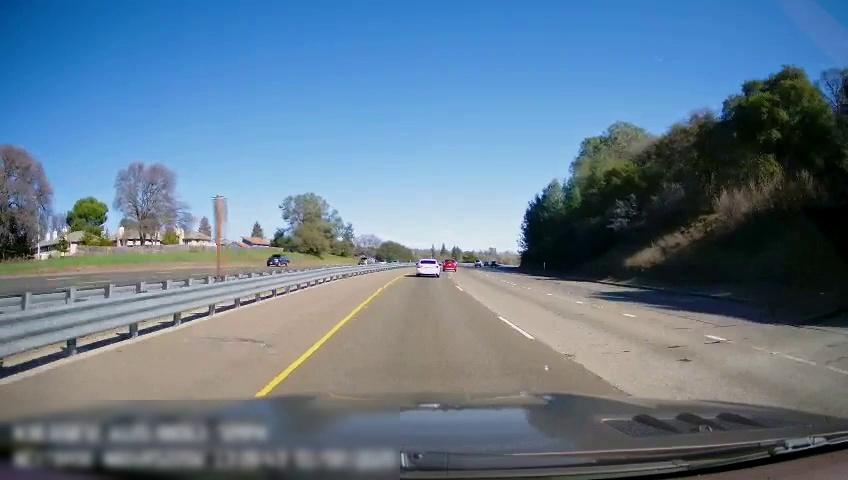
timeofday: Day
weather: Sunny
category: Drivable Space
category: Drivable Space
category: Vehicles | Car
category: Vehicles | Car
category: Vehicles | SUV
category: Lanes | Current Lane
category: Lanes | Current Lane
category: Lanes | Alternate Lane